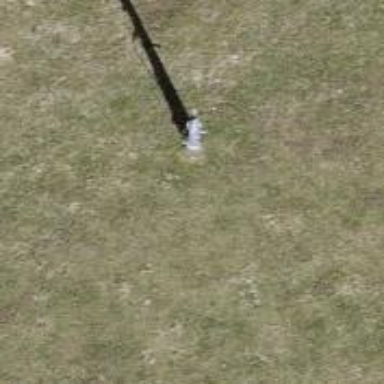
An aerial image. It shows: Power pole.